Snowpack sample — Snodgrass Mountain, Crested Butte, Colorado (2/4/25, 12:06 PM MST)
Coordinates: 38.923, -106.968
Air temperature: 35 °F
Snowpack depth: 80 cm
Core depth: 70 cm
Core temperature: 32 °F
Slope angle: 14°, slope face: 78°
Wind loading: low
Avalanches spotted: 0
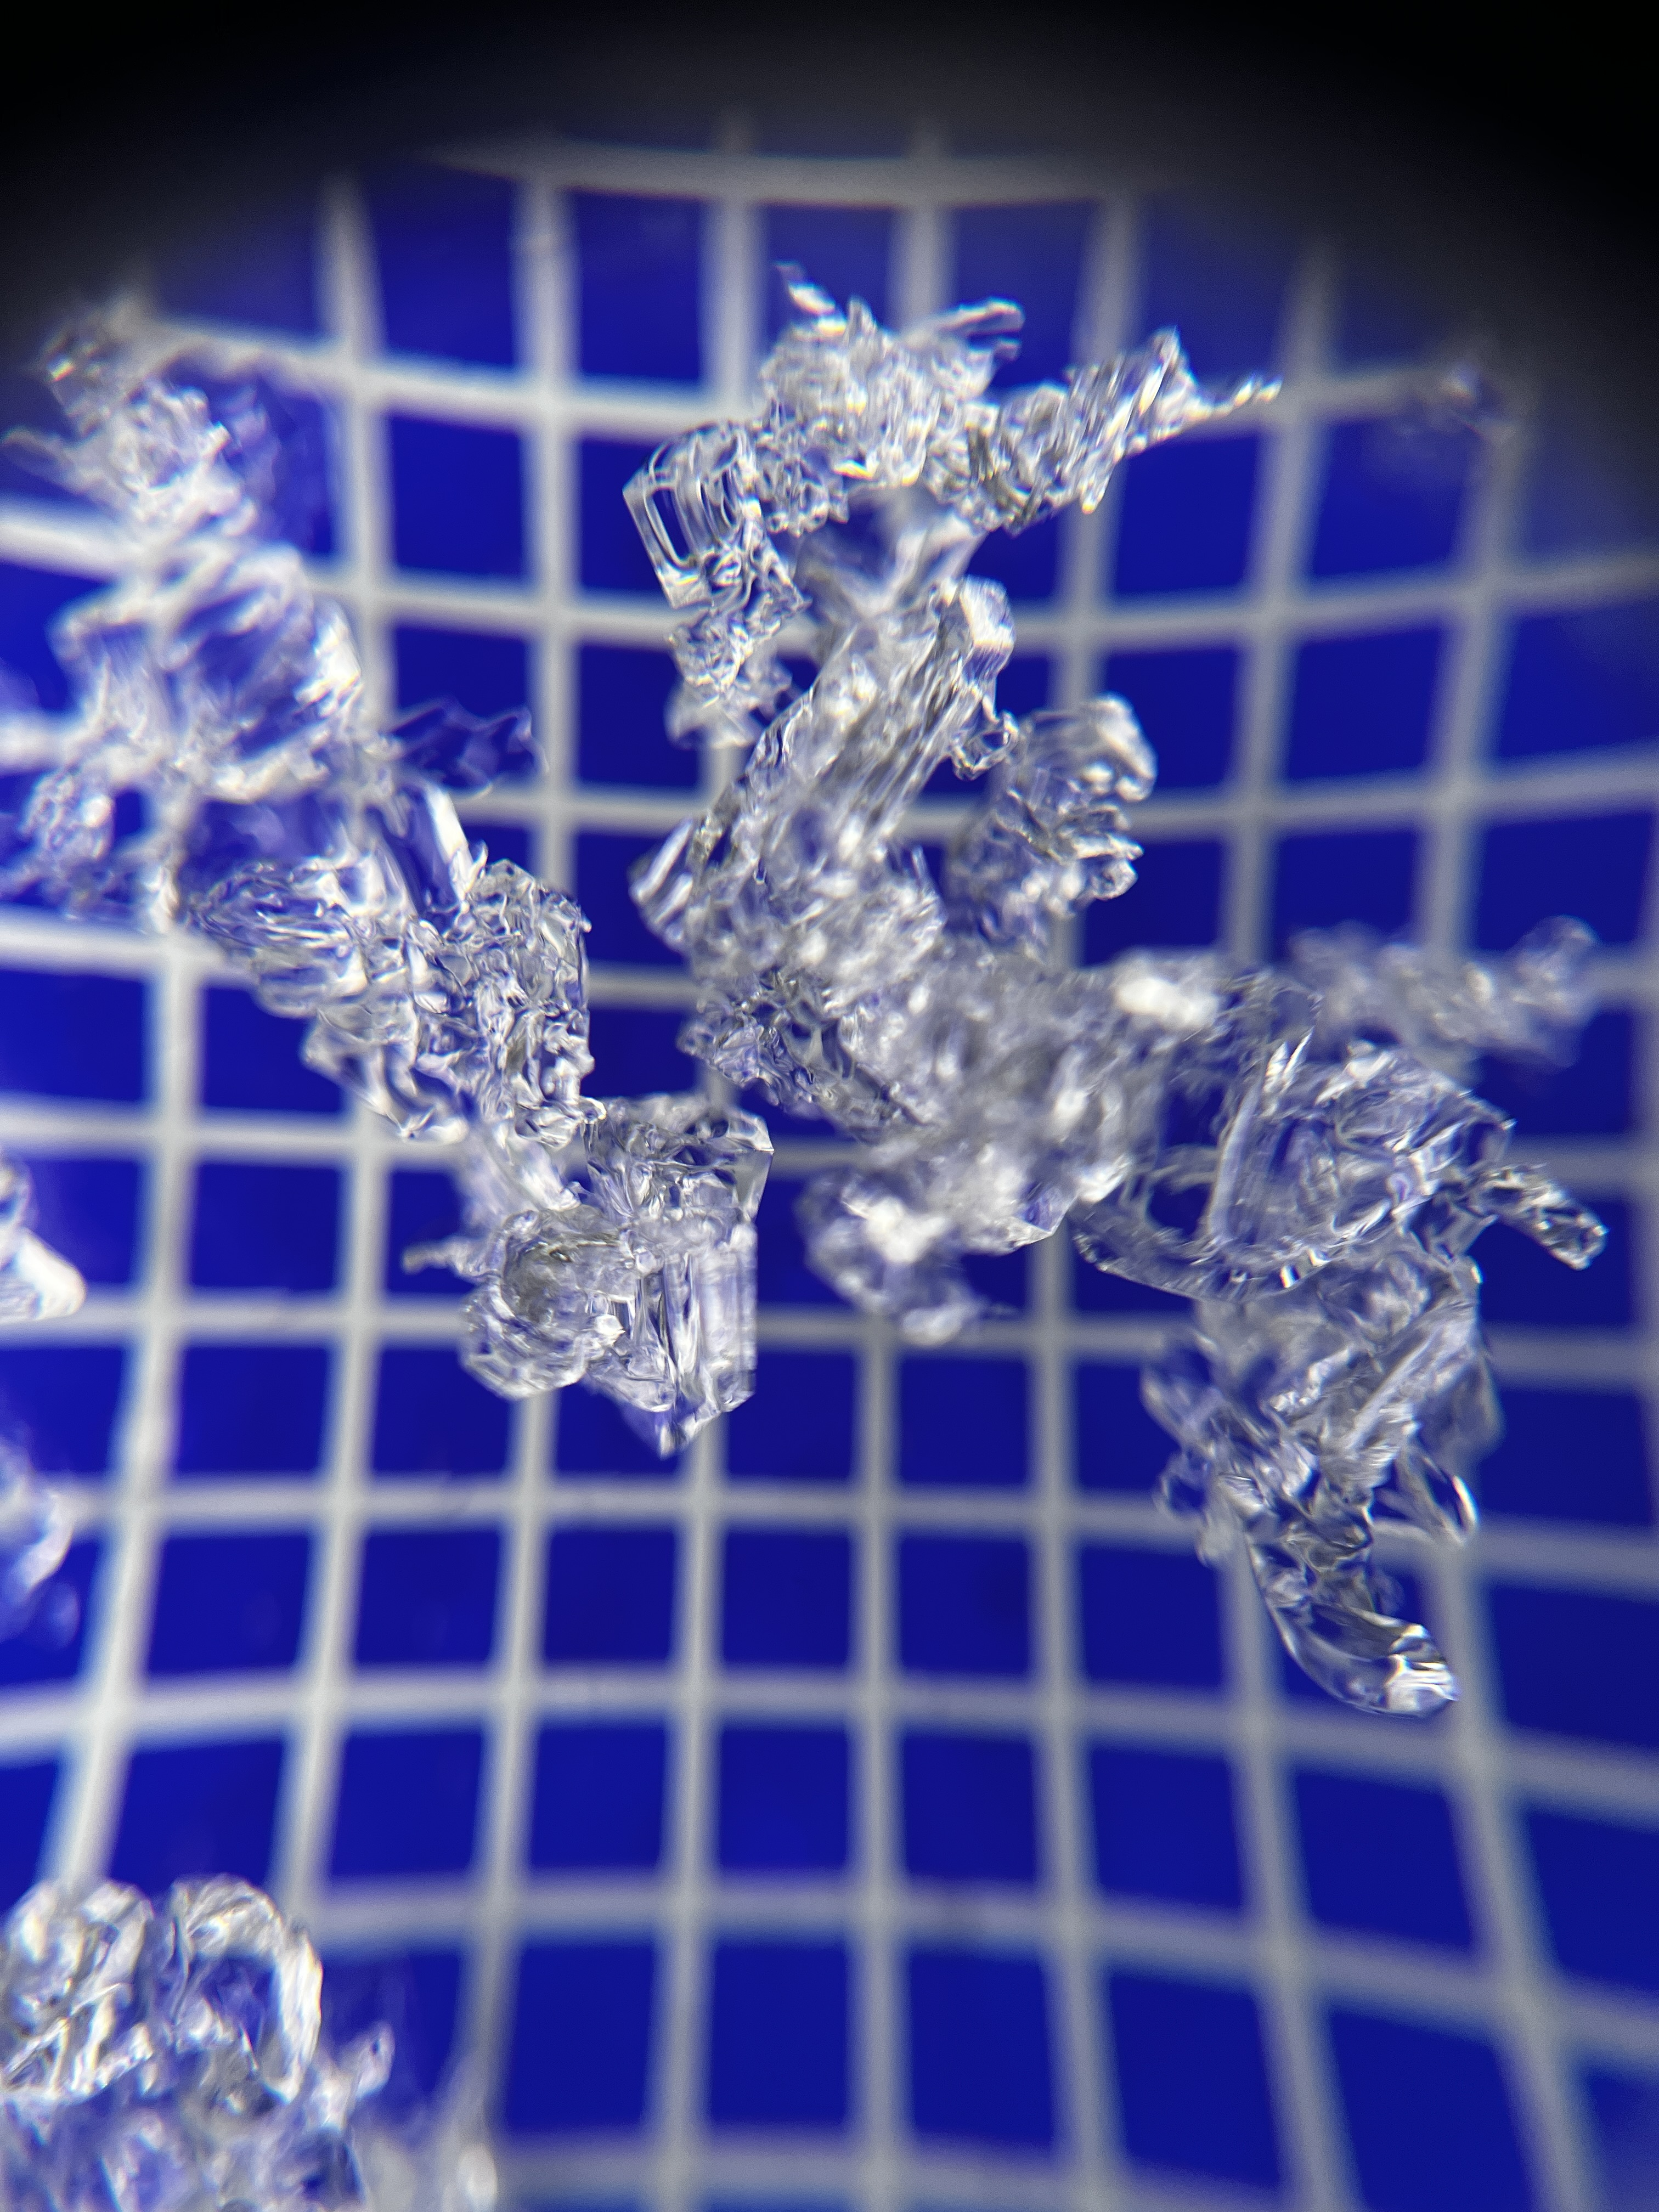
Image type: magnified_profile
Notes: No avalanches nearby, unusually warm weather for the last month reported by residents, Collected 25 yards from treeline